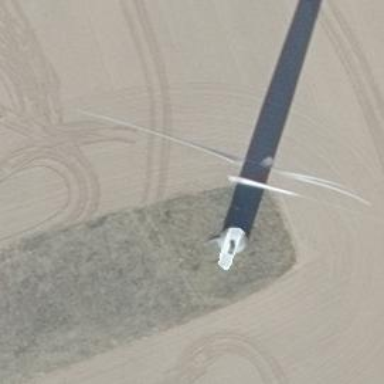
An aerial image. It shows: Wind generator powered by wind. The generator type is horizontal axis and it uses wind turbines.